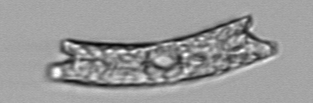
Label: Eucampia